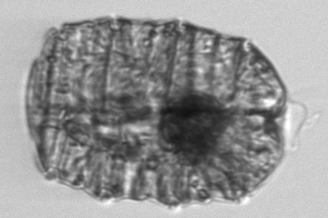
Label: Polykrikos